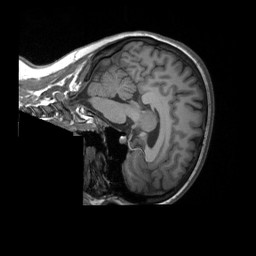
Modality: T1w
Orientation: sagittal
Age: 19
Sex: female